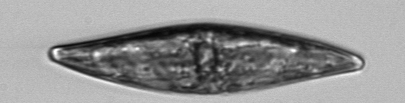
Label: Pleurosigma